Question: I have a 'Results' table that contains the mark_percent and 'overall_percent' of students in a year(with 4 terms). Some records contain marks from term 1, some from term 2 etc. I want to add the 'mark_percent' such that term 2 'overall_percent' contains only the sum of term 1 and term 2 or the 'overall_precent' for term 4 contains the sum from term 1 to term 4.
My current implementation using self-join relationship gave me a sum to the latest term. E.g. if I have up to term 4, when I were to look at the records from term 1, the 'overall_percent' field also contain the sum to term 4. What I did was to create a matching field( using calculation field 'year & " " & subject & " " & _kf_studentID' and match two self tables using this field).
What can I do to solve this problem?

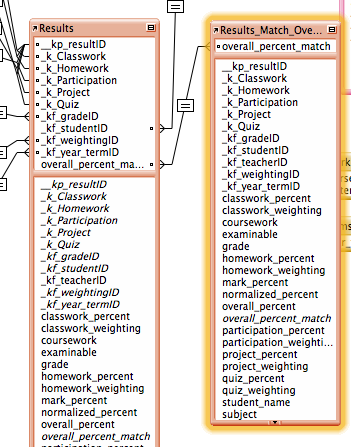
Answer: Relationships can be formed on multiple terms and inequalities. So, assuming you have a value 'term' with a value of 1, 2, 3, or 4 you could set up your self-join like this:
'''
Results::overall_percent_match = Results_Match_Overall::overall_percent_match
Results::term >= Results_Match_Overall::term
'''
(You can double-click the line/equal-sign connecting the two table occurrences to get to the more detailed relationship editor.)